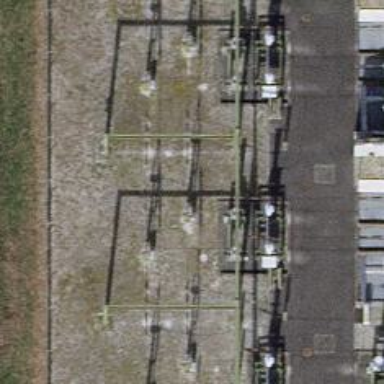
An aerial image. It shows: Insulator used in power equipment.